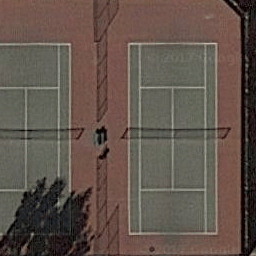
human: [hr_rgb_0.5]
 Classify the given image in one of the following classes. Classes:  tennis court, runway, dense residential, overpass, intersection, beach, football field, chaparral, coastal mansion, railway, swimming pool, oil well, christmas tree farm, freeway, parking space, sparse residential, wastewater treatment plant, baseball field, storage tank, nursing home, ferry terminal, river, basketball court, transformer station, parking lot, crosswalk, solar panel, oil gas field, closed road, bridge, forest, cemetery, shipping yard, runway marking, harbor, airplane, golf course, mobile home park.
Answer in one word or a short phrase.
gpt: tennis court